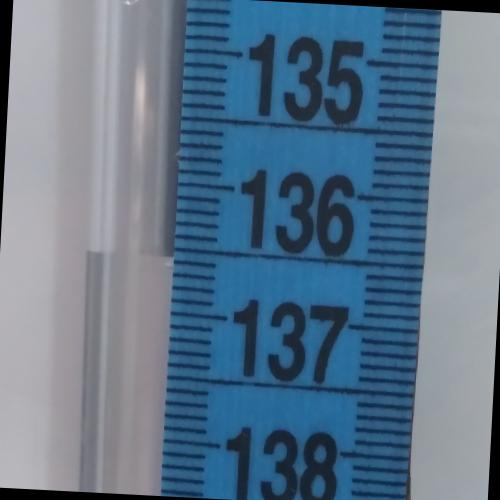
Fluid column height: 136.6 cm